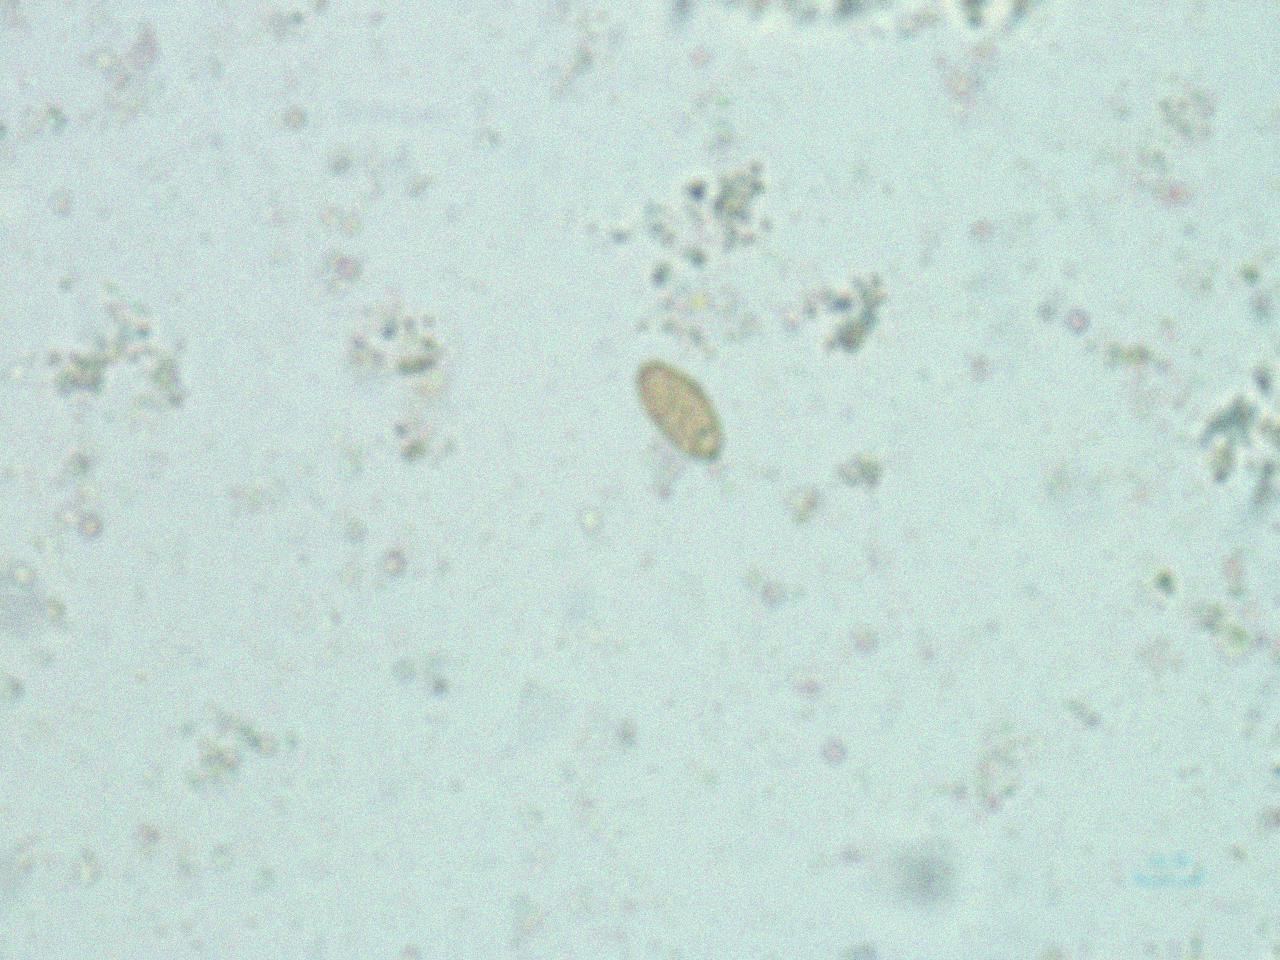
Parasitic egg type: Opisthorchis viverrine